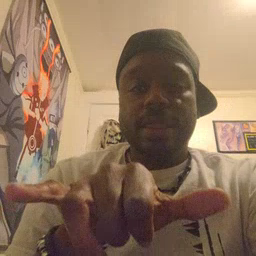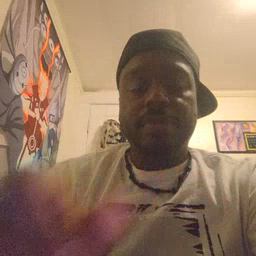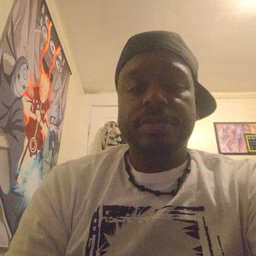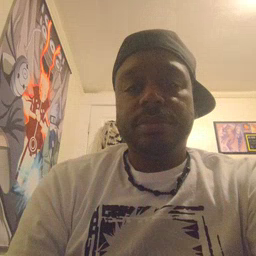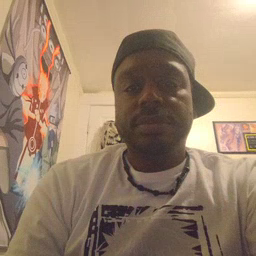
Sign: that